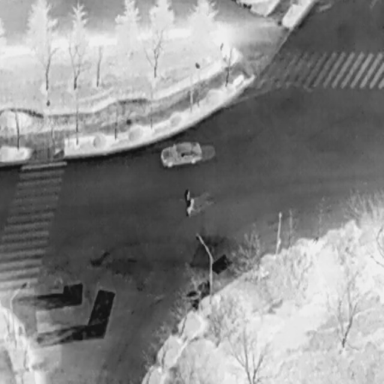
There are three objects shown in the infrared image, including two People, and a Car.